Aerial crown-view tile of a tropical tree (Barro Colorado Island, Panama), acquired 20240813:
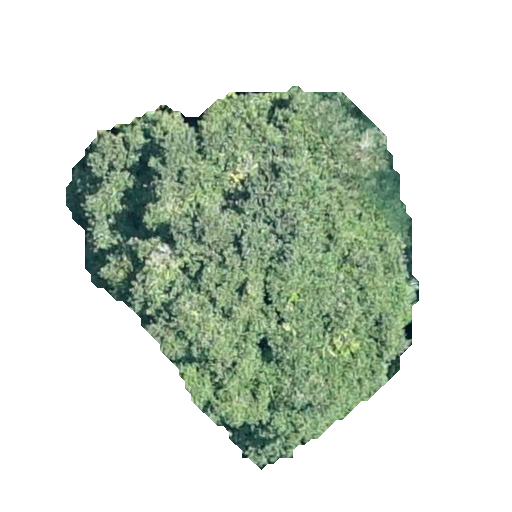
Species: Prioria copaifera
GBIF accepted scientific name: Prioria copaifera
Crown area: 137.291 m²